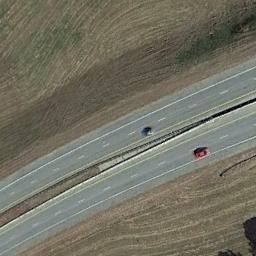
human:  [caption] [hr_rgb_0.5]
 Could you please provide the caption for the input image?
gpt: The two highways have different Numbers of cars .

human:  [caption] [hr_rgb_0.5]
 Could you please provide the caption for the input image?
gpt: The freeway goes through the bare land with some cars .

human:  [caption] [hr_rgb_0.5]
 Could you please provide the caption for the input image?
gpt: A straight freeway goes through the farmland .

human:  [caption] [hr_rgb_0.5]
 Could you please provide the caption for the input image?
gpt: There is a large area of ​​yellow bare land around the freeway, And there are two cars on the freeway .

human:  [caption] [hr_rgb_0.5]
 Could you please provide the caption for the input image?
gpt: There are brown farmlands beside the freeway .